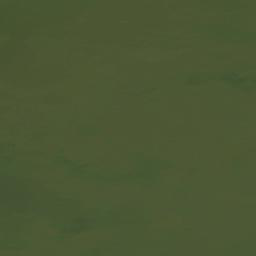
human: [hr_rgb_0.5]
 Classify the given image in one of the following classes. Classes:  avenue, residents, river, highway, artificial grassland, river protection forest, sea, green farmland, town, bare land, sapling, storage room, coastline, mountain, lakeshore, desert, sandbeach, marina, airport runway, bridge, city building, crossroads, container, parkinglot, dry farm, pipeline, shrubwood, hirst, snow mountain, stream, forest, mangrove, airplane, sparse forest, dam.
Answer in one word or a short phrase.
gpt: sea